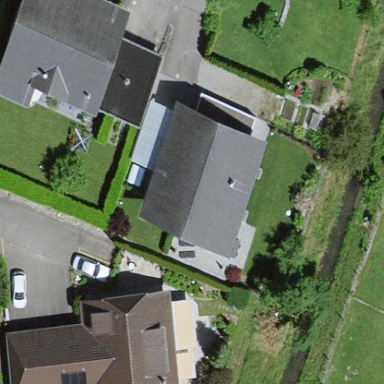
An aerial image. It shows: Residential building.